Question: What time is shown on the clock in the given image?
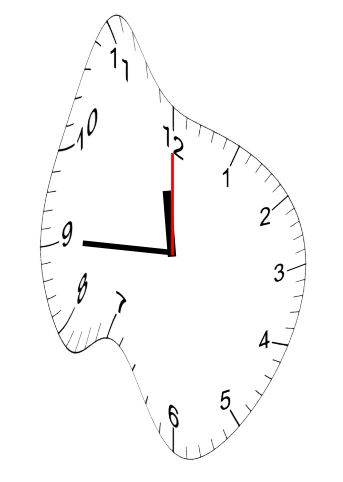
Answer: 11:45:00